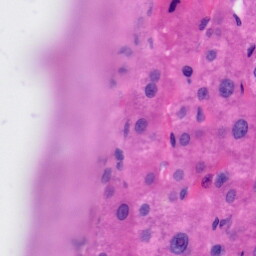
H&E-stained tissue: Liver